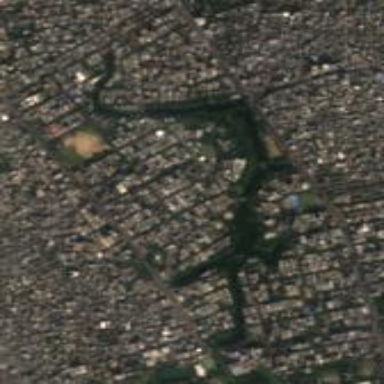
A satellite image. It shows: Urban residential area.